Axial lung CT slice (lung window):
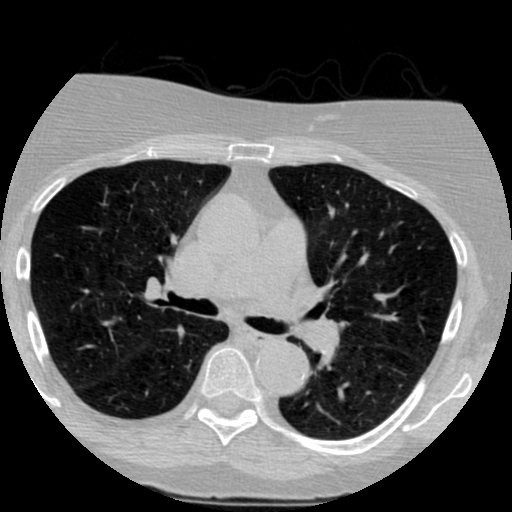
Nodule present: no